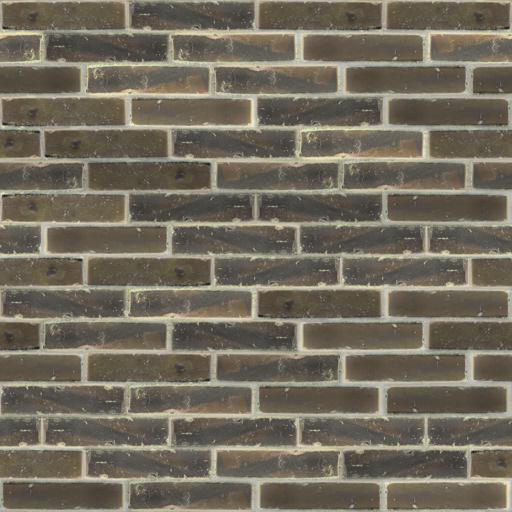
Tags: brick bricks brown grey wall